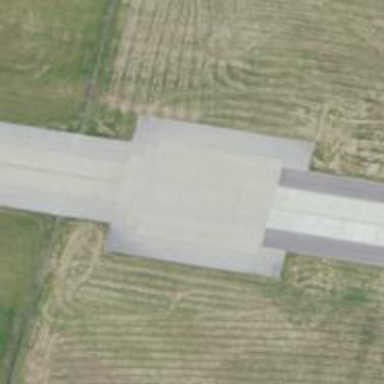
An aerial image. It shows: Image of helipad at airport.